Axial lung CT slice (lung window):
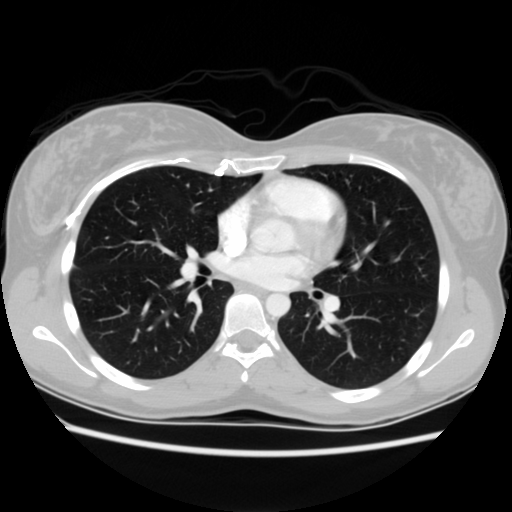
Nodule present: no